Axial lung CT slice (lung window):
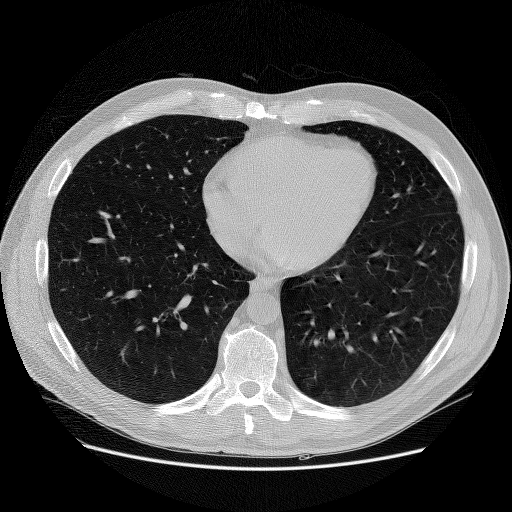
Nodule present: no